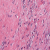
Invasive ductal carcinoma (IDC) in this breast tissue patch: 0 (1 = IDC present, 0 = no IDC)